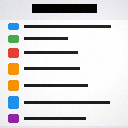
Screen state: on